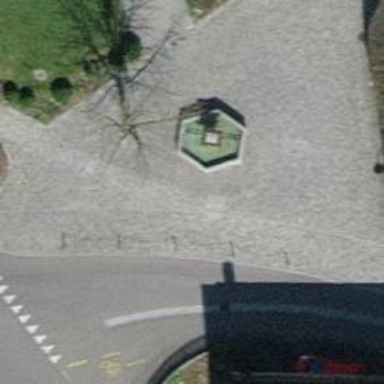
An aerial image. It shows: Beautiful fountain.